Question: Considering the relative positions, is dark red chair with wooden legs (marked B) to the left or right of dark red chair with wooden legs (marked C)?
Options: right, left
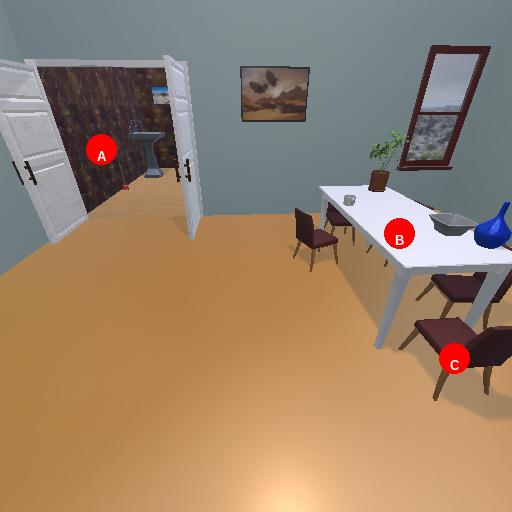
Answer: right